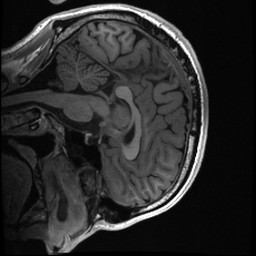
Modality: T1w
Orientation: sagittal
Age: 28
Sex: male